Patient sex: F
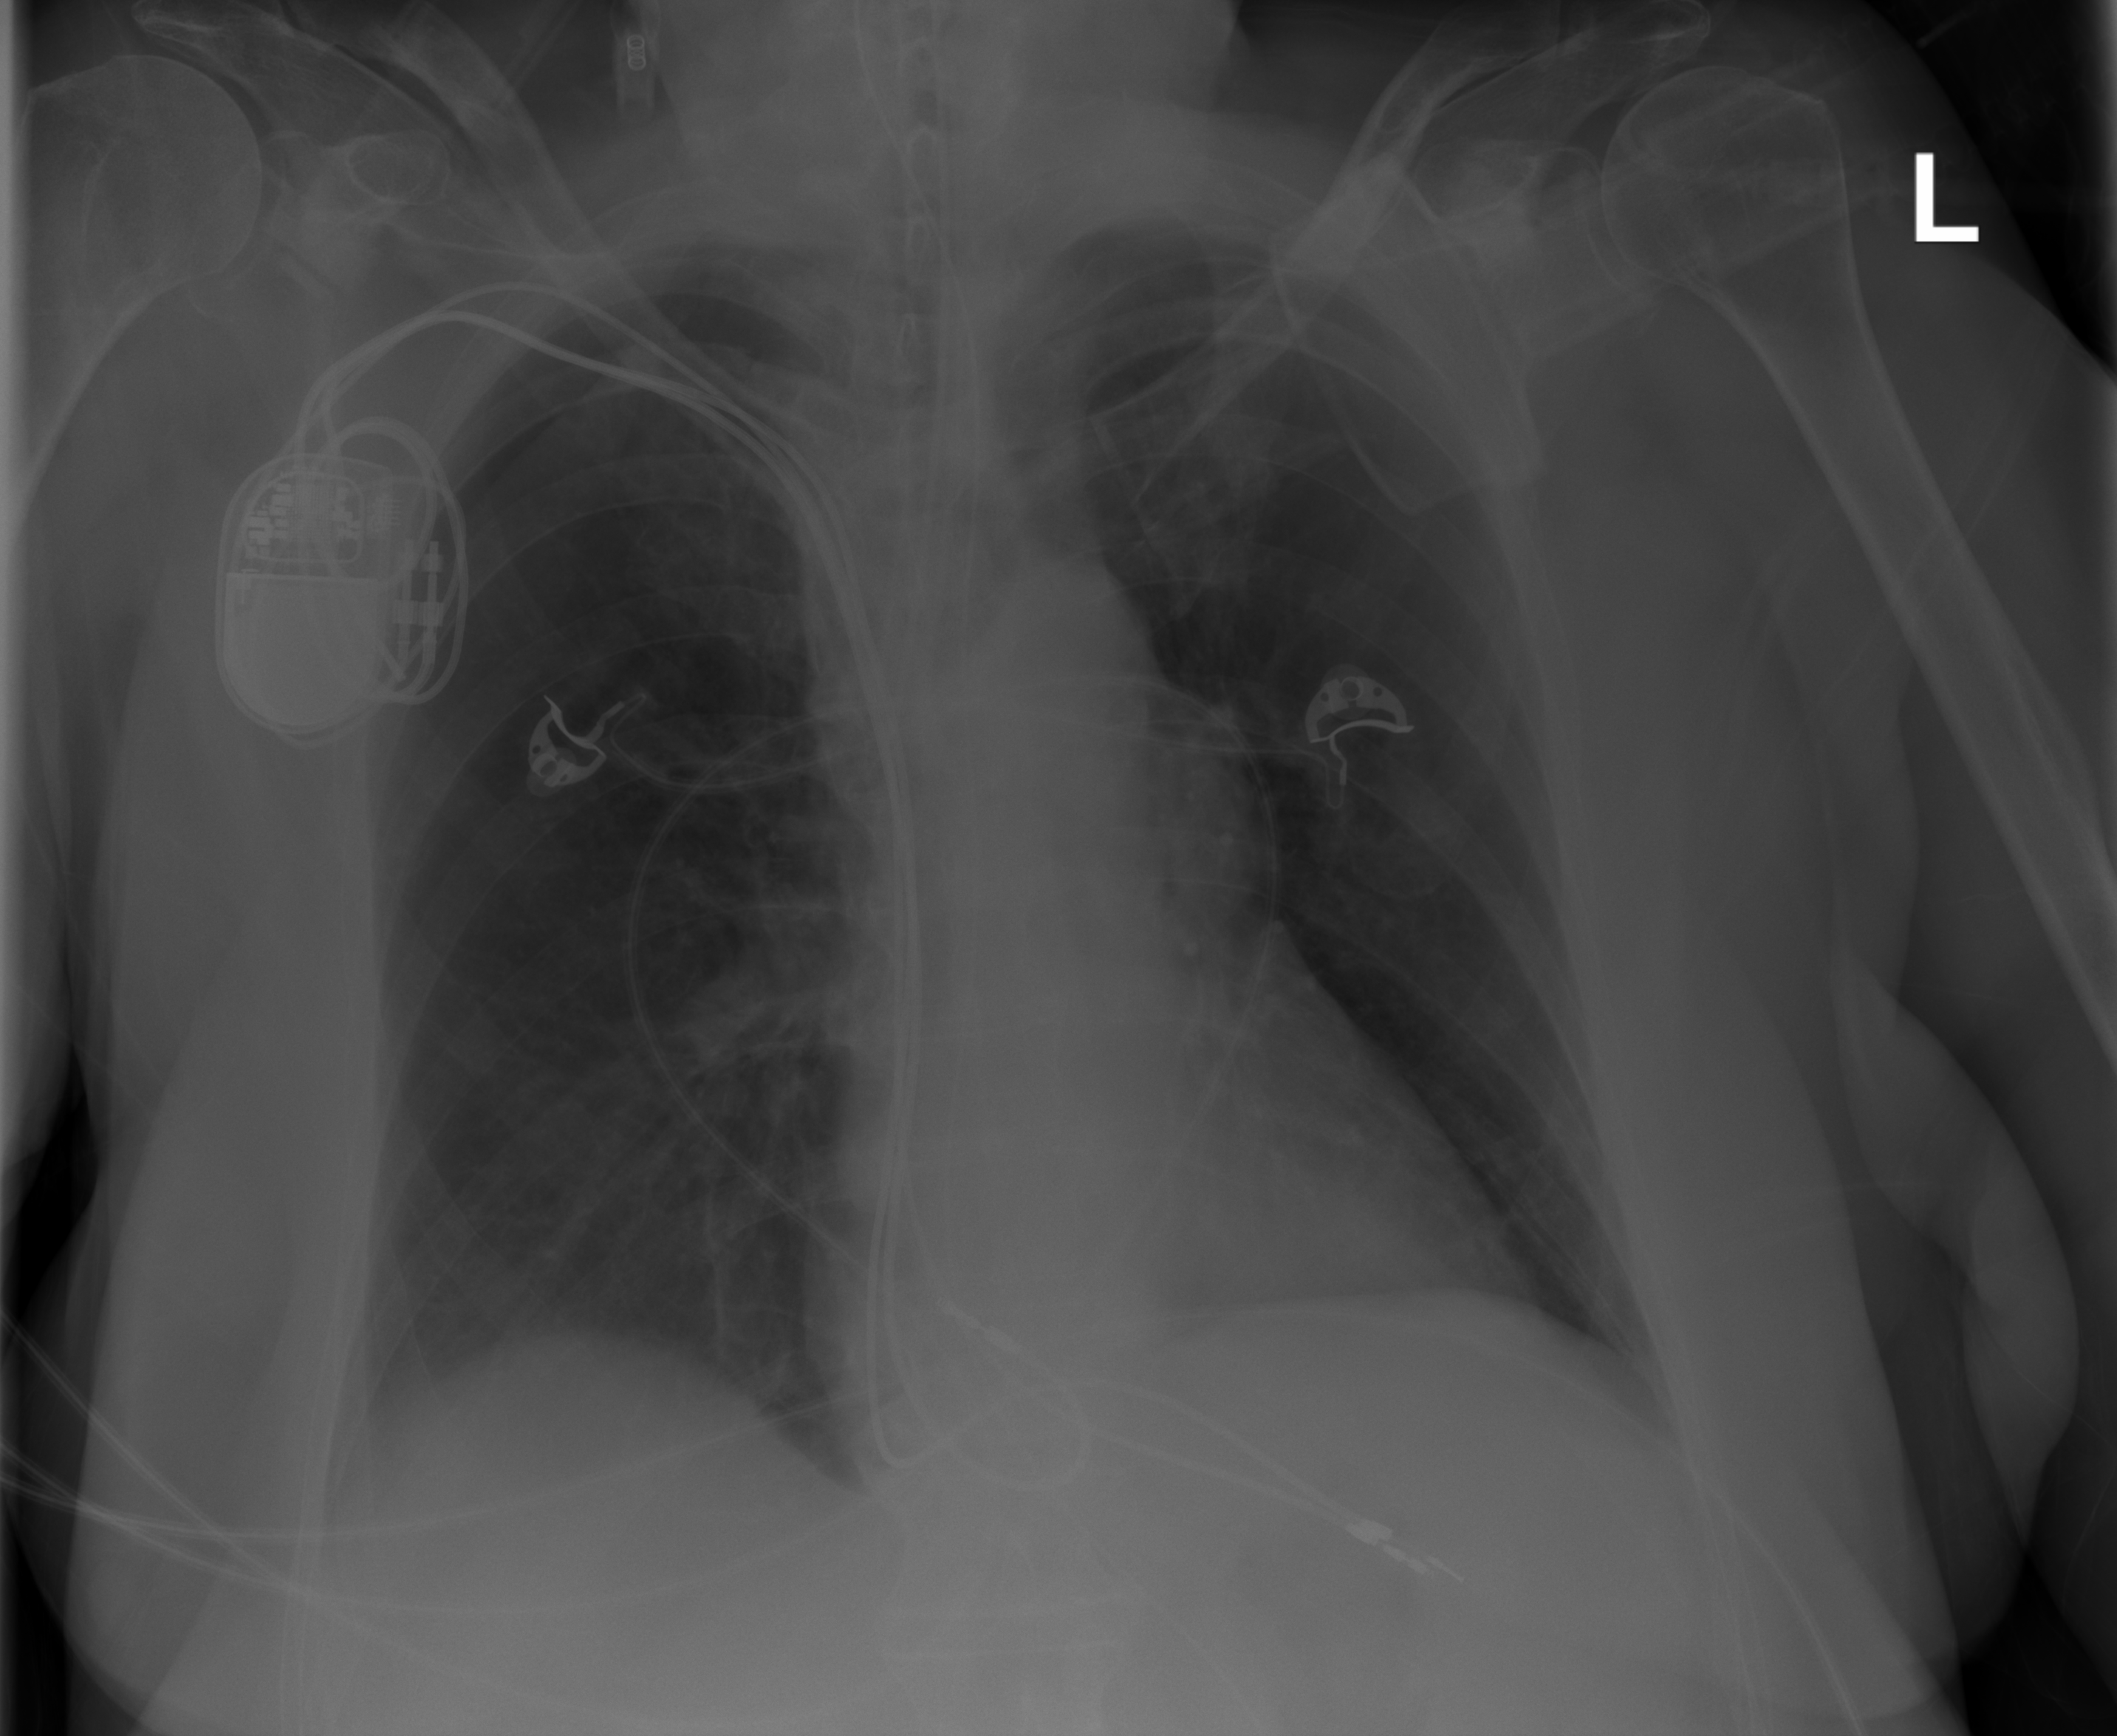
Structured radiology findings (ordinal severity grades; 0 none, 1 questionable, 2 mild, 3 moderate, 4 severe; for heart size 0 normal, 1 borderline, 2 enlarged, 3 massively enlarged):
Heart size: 0
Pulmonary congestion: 0
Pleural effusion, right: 1
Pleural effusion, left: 0
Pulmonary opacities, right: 0
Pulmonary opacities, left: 0
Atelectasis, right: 2
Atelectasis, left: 0